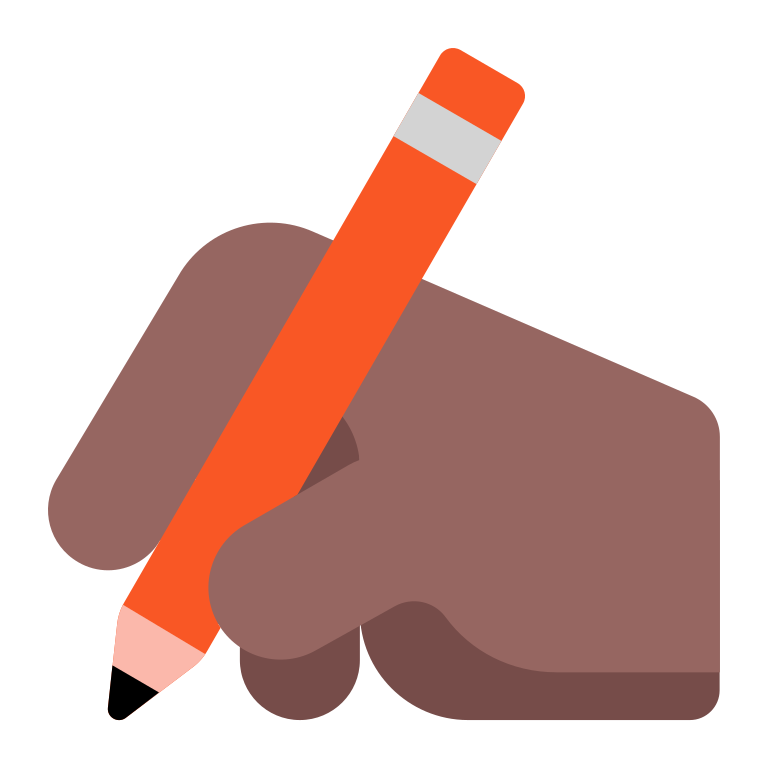
writing hand flat  dark